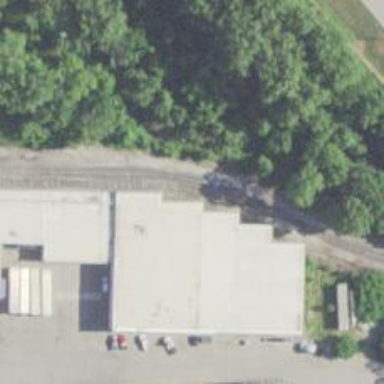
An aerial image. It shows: Railway siding with rails.